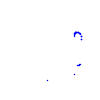
Particle: proton